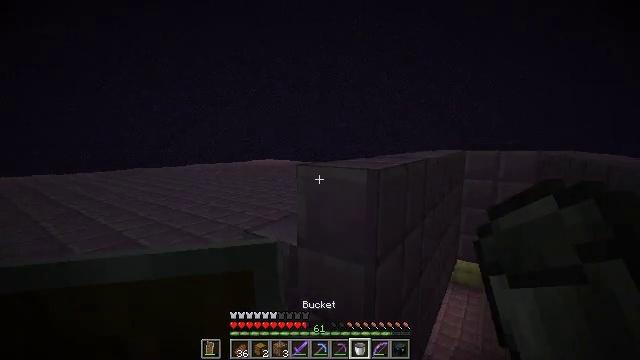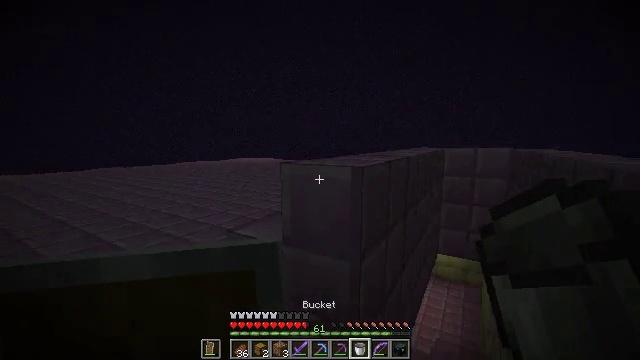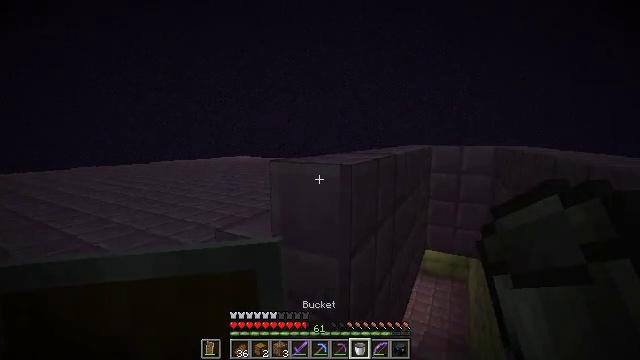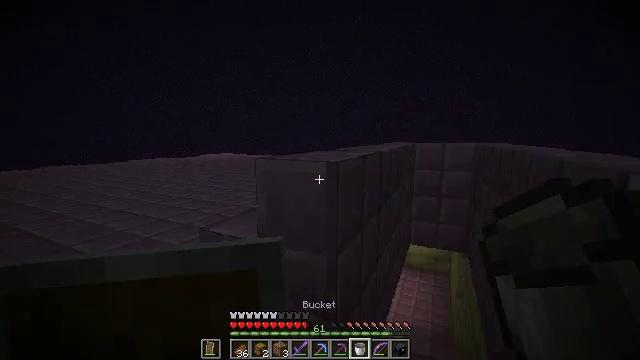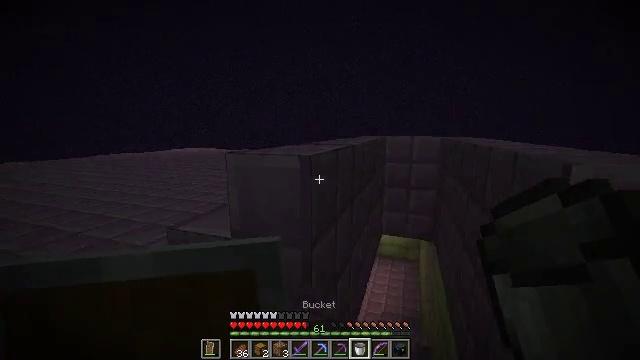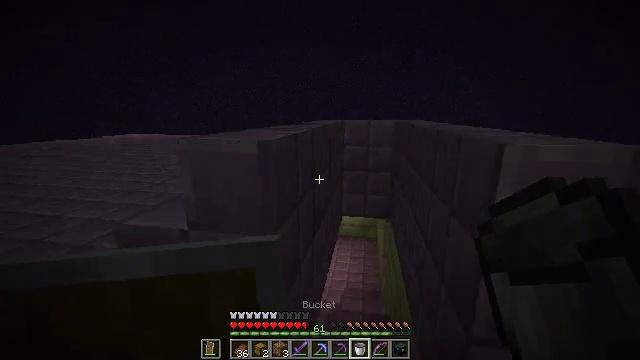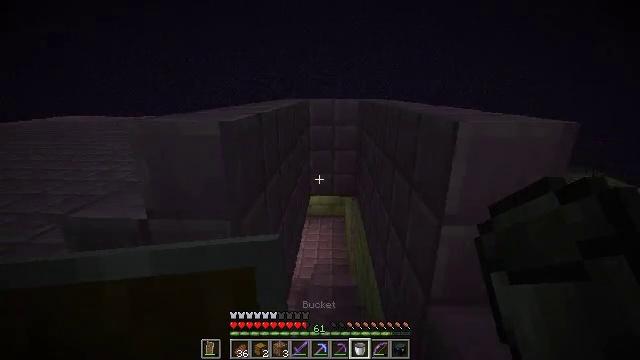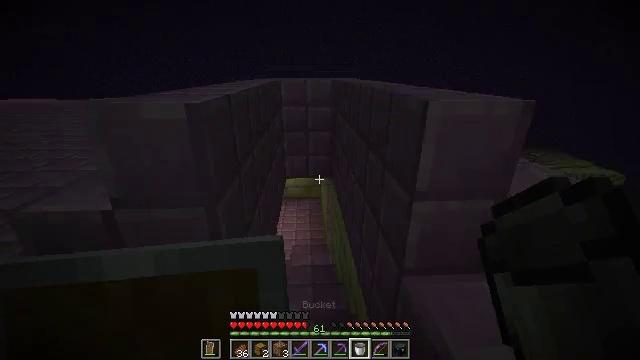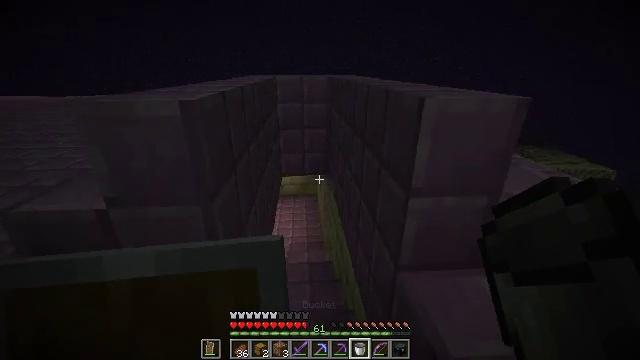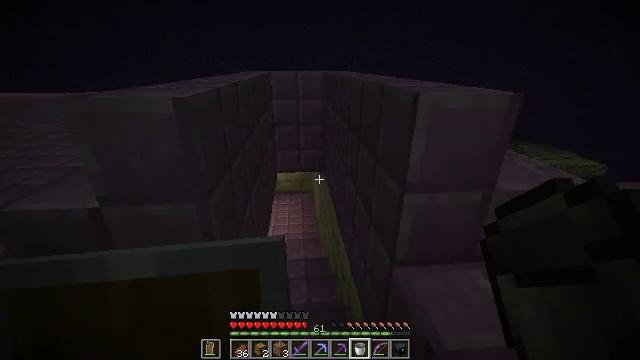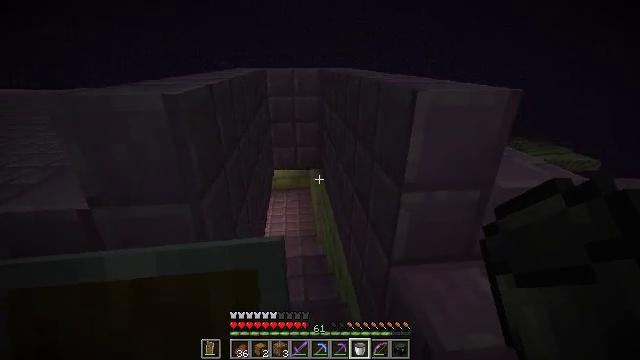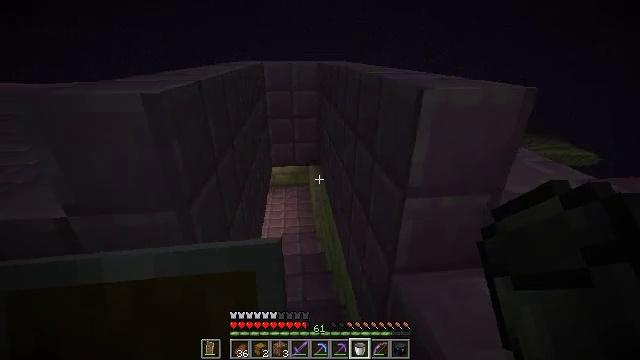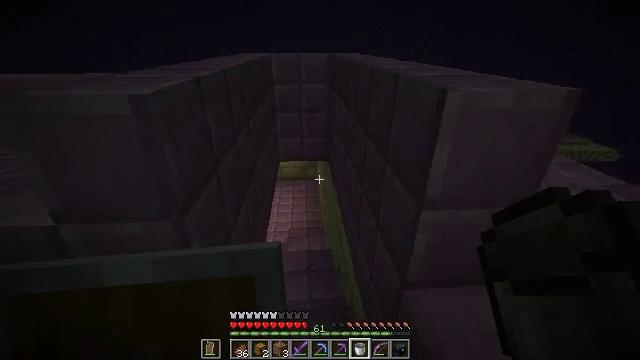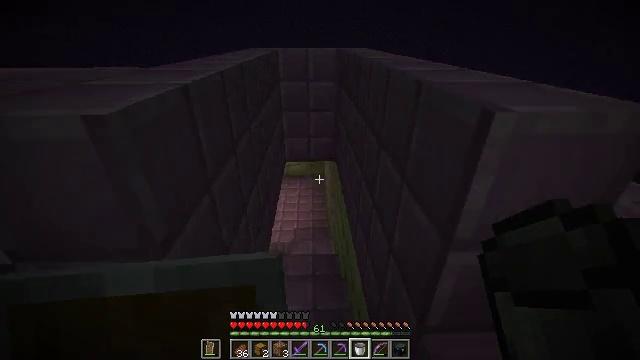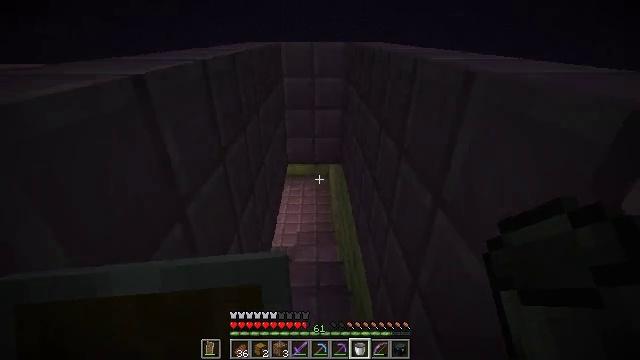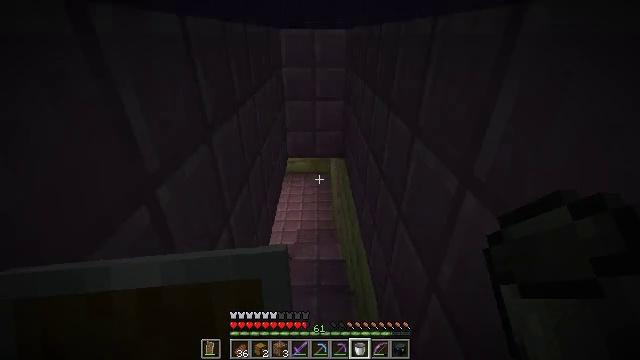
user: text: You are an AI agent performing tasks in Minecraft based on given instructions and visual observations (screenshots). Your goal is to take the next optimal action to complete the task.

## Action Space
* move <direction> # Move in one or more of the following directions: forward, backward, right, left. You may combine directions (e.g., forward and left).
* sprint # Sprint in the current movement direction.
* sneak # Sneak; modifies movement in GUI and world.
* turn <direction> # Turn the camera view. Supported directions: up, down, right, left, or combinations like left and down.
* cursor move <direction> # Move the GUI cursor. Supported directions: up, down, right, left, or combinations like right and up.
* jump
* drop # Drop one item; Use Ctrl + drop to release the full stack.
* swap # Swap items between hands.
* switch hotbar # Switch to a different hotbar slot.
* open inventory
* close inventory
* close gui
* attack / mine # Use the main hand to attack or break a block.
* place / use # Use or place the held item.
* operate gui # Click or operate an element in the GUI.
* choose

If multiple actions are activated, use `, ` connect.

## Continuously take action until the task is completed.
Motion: motion action
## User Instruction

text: Break the end rod from its place.
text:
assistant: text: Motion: turn right
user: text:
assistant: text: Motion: turn right
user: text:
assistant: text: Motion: turn right
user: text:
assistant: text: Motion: turn right and down
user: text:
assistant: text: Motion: turn right and down
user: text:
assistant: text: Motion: turn right and down
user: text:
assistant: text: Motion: turn right and down
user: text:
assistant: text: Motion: no_op
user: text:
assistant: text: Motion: turn right
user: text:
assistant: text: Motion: move forward
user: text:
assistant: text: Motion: move forward, turn down
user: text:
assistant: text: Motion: move forward, turn left and down
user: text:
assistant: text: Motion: move forward, turn left and down
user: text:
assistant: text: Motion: move forward, turn left
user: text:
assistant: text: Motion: move forward
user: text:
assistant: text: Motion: move forward
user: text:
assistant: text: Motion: move forward, turn down
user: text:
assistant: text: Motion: move forward, turn down
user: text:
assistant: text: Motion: move forward, turn down
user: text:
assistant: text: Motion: move forward
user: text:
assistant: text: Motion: move forward
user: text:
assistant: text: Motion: move forward
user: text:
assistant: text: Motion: move forward, turn left and down
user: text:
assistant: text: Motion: move forward, turn left
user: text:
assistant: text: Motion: move forward, turn left
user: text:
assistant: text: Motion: move forward, turn left
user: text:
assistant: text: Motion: move forward and move right, turn left
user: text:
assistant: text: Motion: move forward and move right, turn left
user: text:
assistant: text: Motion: move forward and move right, turn left
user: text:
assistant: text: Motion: move forward and move right, turn left